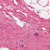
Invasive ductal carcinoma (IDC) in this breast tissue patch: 0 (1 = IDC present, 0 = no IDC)